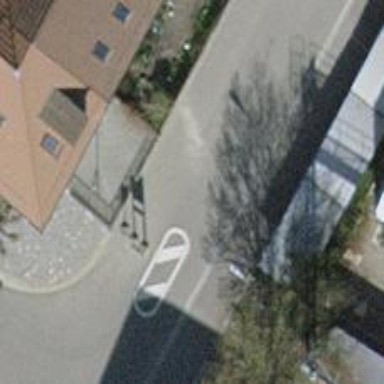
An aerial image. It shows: Bollard barrier.